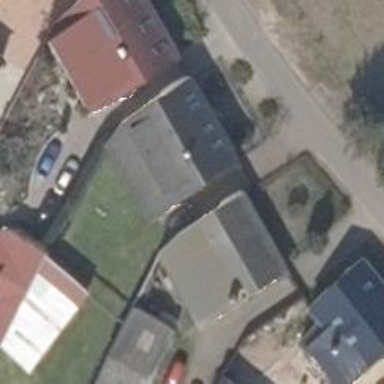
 oriented along the structure. The roof is painted grey."